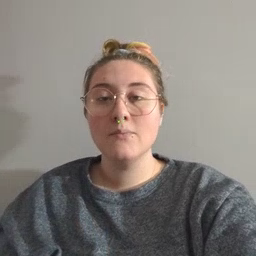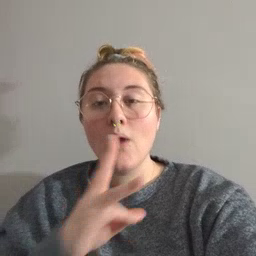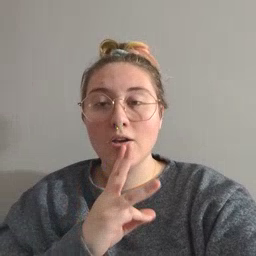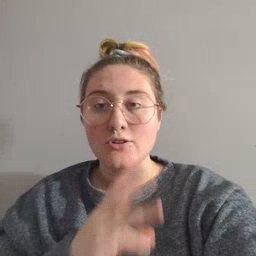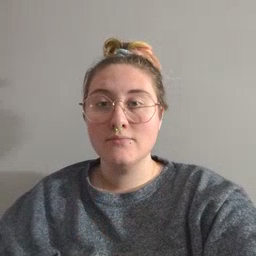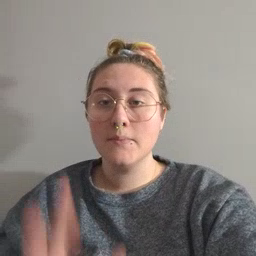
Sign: water